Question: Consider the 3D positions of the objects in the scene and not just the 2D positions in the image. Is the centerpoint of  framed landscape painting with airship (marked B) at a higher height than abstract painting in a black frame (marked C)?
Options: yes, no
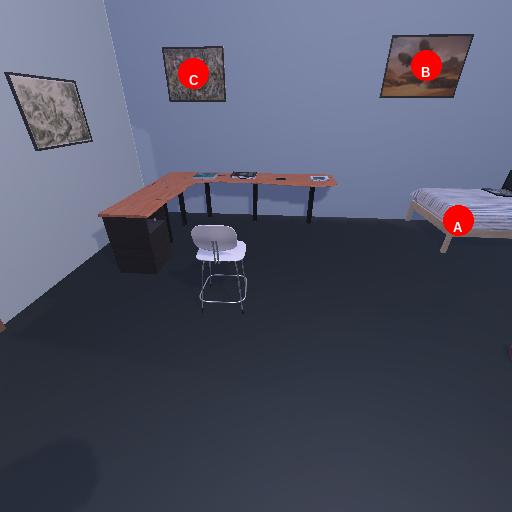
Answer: yes